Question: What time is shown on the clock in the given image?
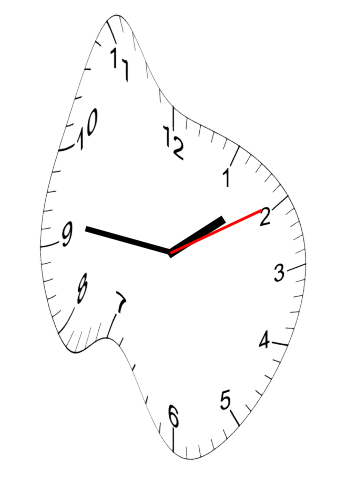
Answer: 01:46:10